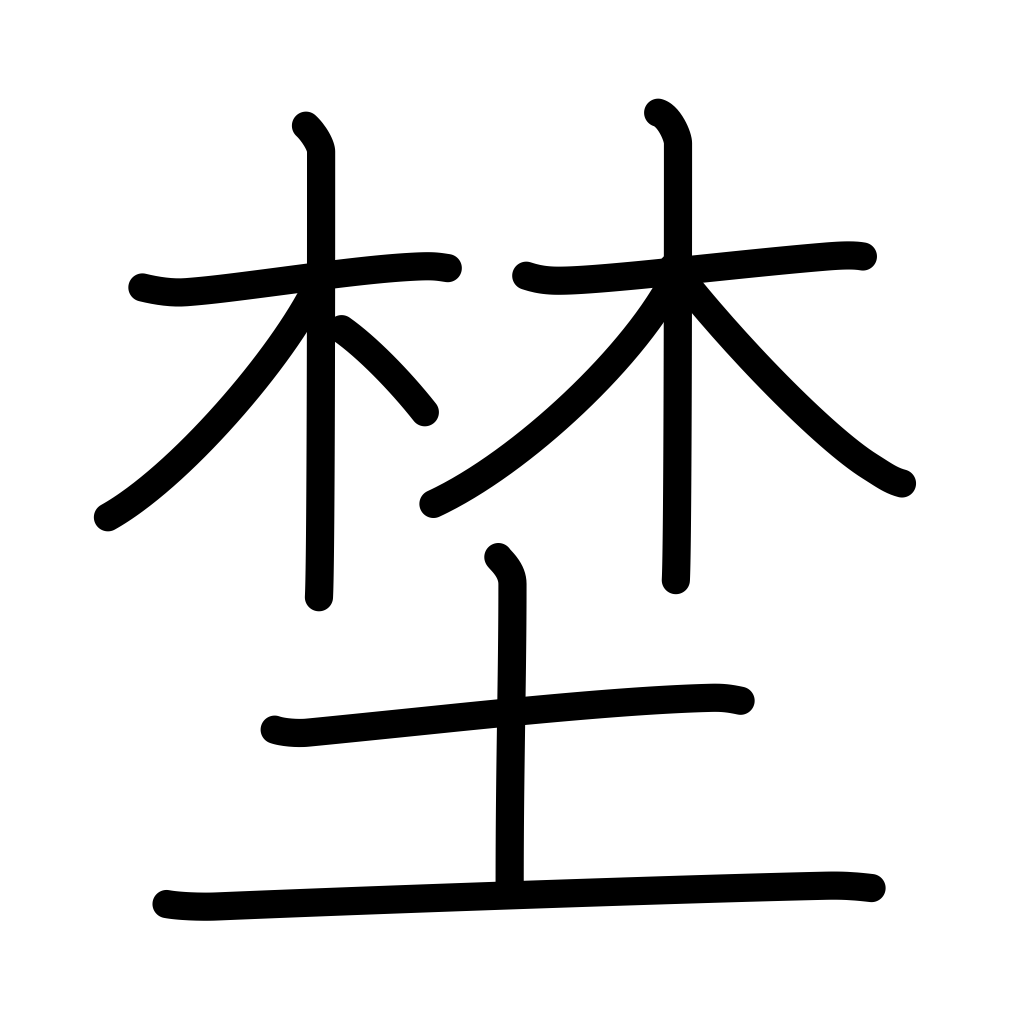
Meaning: open country, field, wilderness